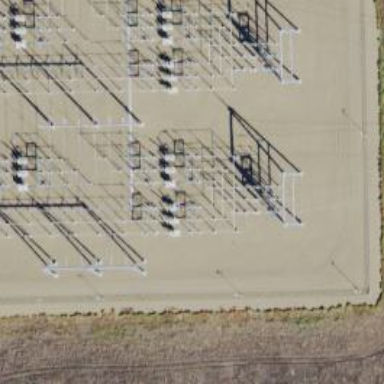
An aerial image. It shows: Switch used for power control.